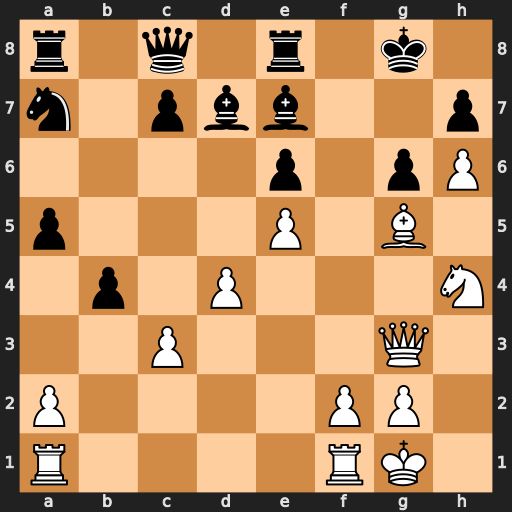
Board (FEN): r1q1r1k1/n1pbb2p/4p1pP/p3P1B1/1p1P3N/2P3Q1/P4PP1/R4RK1
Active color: w
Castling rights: -
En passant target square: -
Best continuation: Bxe7 Rxe7 Nxg6 hxg6 Qxg6+ Kh8 Qf6+ Kh7 Qxe7+